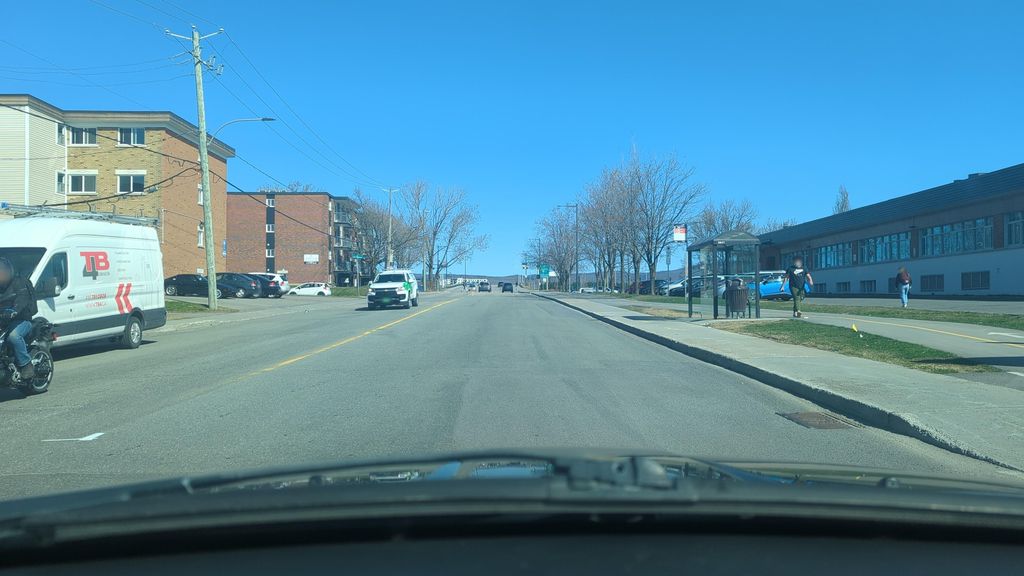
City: quebec_city